Question: I am trying to recreate my tiny python/pygame project to include multiple languages, and one of the problems I have encountered is the fact that for some reason the accents, tildes etc. are being cropped from the top so only 1 or 2 pixels of them are visible. This applies to most of the 'accented' uppercase letters in ie. French, Polish, Spanish, German, etc.
This happens both in python 2.7.2 and python 3.2, using default pygame font.
Trying to render the following string:
'AAEEEEIIOUUUY'
results in the rendered image like this:

I guess, I am using the standard rendering/blitting technique:
'''
# -*- coding: utf-8 -*-
#...
value = 'AAEEEEIIOUUUY'
if sys.version_info < (3, 0):
try:
val = unicode(value, "utf-8")
except UnicodeDecodeError:
val = value
text = font.render("%s" % (val), 1, font_color)
else:
val = value
text = font.render("%s" % (val), 1, font_color)
self.image.blit(text, (300,300))
#...
'''
anyone have had this problem before? any workarounds? or is it just that pygame.font.render creates too small surface to accommodate the extra space needed at the top? Maybe some way to set the line height, but I haven't found that anywhere...
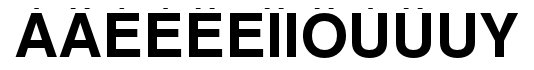
Answer: Try specifying a font rather than the one youa re using (are you using the default one?) - it is most likely a problem in the font. - It worked for me with all fonts I tried in my system.
For full games, an ideal solution is distributing the font file alongside your project - since Pygame open fonts given the ".ttf" file name.
For using a system font, you have to chain calls pygame.font.get_fonts()- to get font names, to 'pygame.font.match_font' to actually get the path to the font file given the font name, and finally pygame.font.Font passing that path and a point-size to get a usable font object (with the 'render' method)
'''
>>> pygame.font.get_fonts()
[u'lohitbengali', u'liberationserif', u'dejavuserif', u'wenquanyimicroheimono', u'dejavulgcsans', u'arplumingcn', u'msam10', u'jomolhari', u'esint10', u'cmr10', u'arplumingtwmbe', u'dejavusans', u'lohitgujarati', u'lohitpunjabi', u'arplumingtw', u'arpluminghk', u'dejavusansmono', u'lohitassamese', u'lohitkannada', u'wenquanyimicrohei', u'khmeros', u'waree', u'lohittamil', u'wasy10', u'padauk', u'lohitdevanagari', u'paktypenaqsh', u'abyssinicasil', u'meera', u'eufm10', u'cmex10', u'khmerossystem', u'lklug', u'lohitoriya', u'msbm10', u'liberationsans', u'rsfs10', u'opensymbol', u'cmsy10', u'lohittelugu', u'paktypetehreer', u'cmmi10', u'liberationmono', u'khmeroscontent']
>>> f2 = pygame.font.match_font(u'paktypetehreer')
>>> f2
u'/usr/share/fonts/paktype-tehreer/PakType_Tehreer.ttf'
>>> font = pygame.font.Font(f2, 60)
>>> f = font.render(u"maca, joao", 1, (255,255,255))
>>> scr.blit(f, (200,100))
'''